高一 · 组合几何学
如图, 在圆心角为直角的扇形 $O A B$ 中, 分别以 $O A, O B$ 为直径作两个半圆. 在扇形 $O A B$内随机取一点, 则此点取自阴影部分的概率是（）
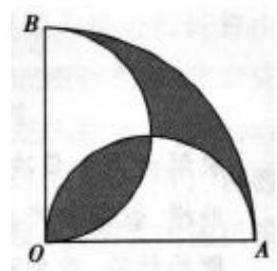
A. $1-\frac{2}{\pi}$
B. $\frac{1}{2}-\frac{1}{\pi}$
C. $\frac{2}{\pi}$
D. $\frac{1}{\pi}$

答案: A
解析: 设扇形的半径为 2 , 则其面积为 $\frac{\pi \times 2^{2}}{4}=\pi$. 阴影部分的面积可转化为扇形的面积减去 $\triangle A O B$ 的面积, 即阴影部分的面积为 $\pi-\frac{1}{2} \times 2 \times 2=\pi-2$. 因此任取一点, 此点取自阴影部分的概率为 $\frac{\pi-2}{\pi}=1-\frac{2}{\pi}$.